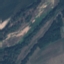
Land use / land cover: River